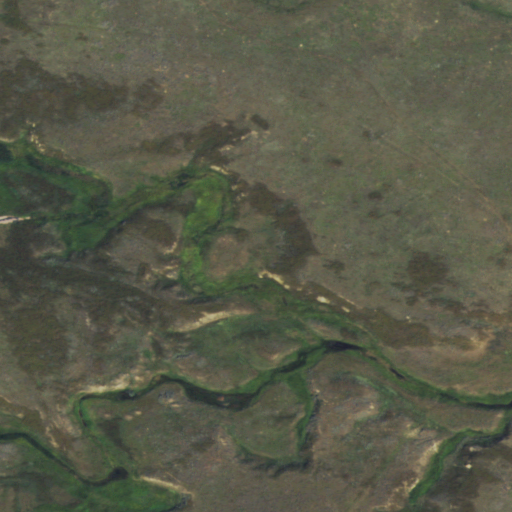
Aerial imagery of valley in Wyoming named Dry Gulch containing grassland, herbaceous wetlands, woody wetlands, and open water